Question: I have an excel sheet which has three columns. These three columns can have some value or be blank. I have to update a fourth column based on the entries in these three columns. The criteria for updating the fourth column is as follows:
1. If two or more columns have same value then fourth column will have this same value.
2. If all three values are different then fourth column will have first non blank value.
3. If there is only one non blank value then fourth column will have that non blank value.
I'm unable to figure out what should be the formula in fourth column for this criteria.
Here is an example

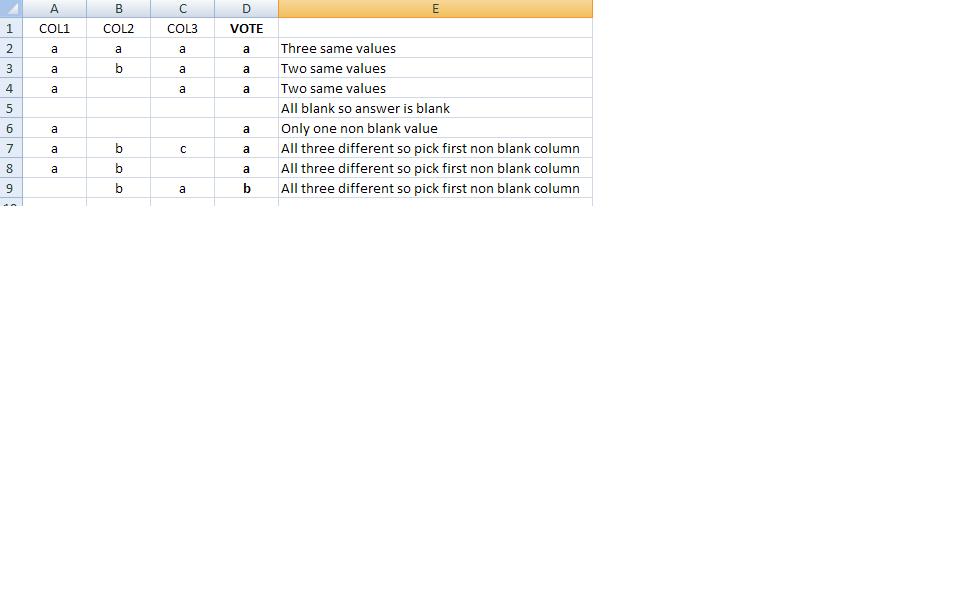
Answer: '''
=IFERROR(INDEX(A2:C2,,MODE(MATCH(A2:C2,A2:C2, 0))), IF(A2="", IF(B2="", C2, B2), A2))
'''
Just paste it to D2 and drag down.
To explain it, it looks for the 'MODE' (Most common value) of everything in the range 'A2:C2'.
'''
MODE(MATCH(A2:C2, A2:C2, 0))
'''
This would return the first position in which the most common value returns, in this case we use the 'INDEX' function and get the value at the given index, in the range 'A2:C2'.
'''
INDEX(A2:C2,,MODE(MATCH(A2:C2,A2:C2, 0)))
'''
This part so far is slightly based on code from <URL>
Now this will give us the letter, but only if one letter is more common than the others, if they all have different values, then it'll return an error. In this case, we use the 'IFERROR' function which, if there is an error in it's first argument, will instead calculate the second argument. So if there isn't a match, then we want to just get the first non blank cell.
So check if 'A2' is blank, if it is check if 'B2' is blank, if it is, use the cell value in 'C2', otherwise use the cell value in 'B2', but if 'A2' is not blank, use the value in 'A2'.
'''
IF(A2="", IF(B2="", C2, B2), A2))
'''
With a little bit of working around, you could probably turn the above statement into something that's a little more expandable (google first non-blank value in row or something like that).
Hope this helps.